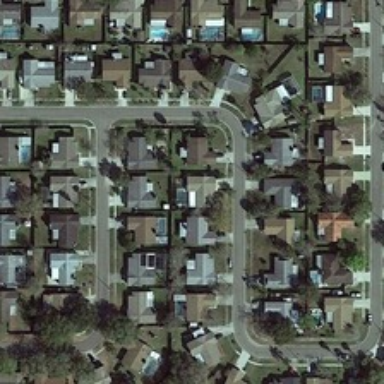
Many buildings and green trees are in a dense residential area .